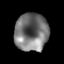
Tissue: prostate
Cell type: Myeloid cells
Senescence score: 0.3608
Nuclear area (px): 1238
Mean DAPI intensity: 118.403